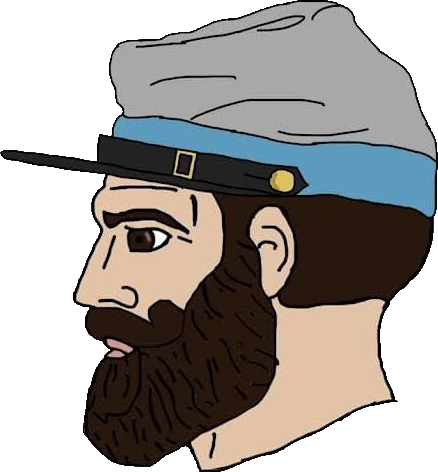
Label: 4_Yes_Chad